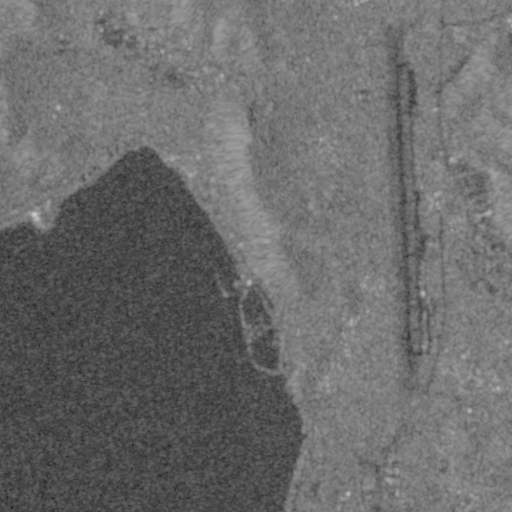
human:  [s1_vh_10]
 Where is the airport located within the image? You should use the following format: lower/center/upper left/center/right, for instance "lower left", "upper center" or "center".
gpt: The airport is located in the right of the image.
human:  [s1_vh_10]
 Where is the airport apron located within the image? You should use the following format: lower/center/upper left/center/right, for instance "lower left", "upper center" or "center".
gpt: The airport apron is located in the right of the image.
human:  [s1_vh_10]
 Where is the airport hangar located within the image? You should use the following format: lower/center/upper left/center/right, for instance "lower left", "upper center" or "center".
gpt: The airport hangar is located in the lower right of the image.
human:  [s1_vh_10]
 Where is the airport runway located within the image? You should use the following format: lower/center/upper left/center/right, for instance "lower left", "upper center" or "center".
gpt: The airport runway is located in the right of the image.
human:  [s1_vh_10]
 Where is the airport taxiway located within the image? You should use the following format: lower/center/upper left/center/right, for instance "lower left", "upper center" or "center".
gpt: The airport taxiway is located in the right of the image.
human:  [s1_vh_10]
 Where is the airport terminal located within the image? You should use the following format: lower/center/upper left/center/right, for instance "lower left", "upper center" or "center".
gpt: The airport terminal is located in the center right of the image.
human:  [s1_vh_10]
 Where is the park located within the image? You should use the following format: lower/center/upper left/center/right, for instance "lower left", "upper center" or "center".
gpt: The park is located in the upper left of the image.
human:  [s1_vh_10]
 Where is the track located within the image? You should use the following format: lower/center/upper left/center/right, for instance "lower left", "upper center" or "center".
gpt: The track is located in the upper left of the image.
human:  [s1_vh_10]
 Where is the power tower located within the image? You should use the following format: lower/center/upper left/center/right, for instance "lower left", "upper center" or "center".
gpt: There is no power tower in the image.

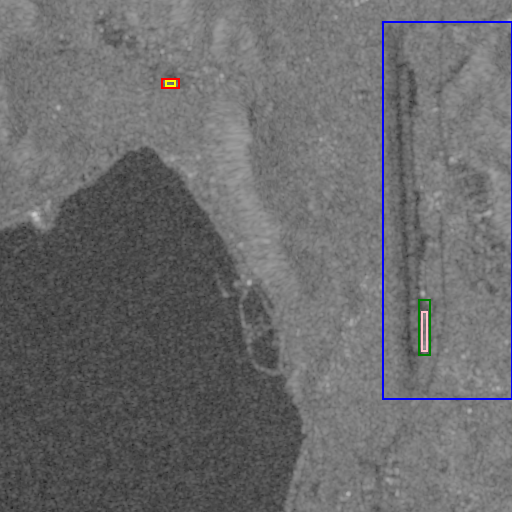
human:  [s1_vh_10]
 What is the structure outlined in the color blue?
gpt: The structure outlined in blue is an airport.
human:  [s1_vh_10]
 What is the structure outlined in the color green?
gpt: The structure outlined in green is an airport apron.
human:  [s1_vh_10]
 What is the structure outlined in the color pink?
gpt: The structure outlined in pink is an airport hangar.
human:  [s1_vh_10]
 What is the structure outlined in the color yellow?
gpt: The structure outlined in yellow is a park.
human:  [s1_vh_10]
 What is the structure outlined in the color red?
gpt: The structure outlined in red is a track.
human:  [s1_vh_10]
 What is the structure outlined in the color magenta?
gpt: There is no magenta outline.